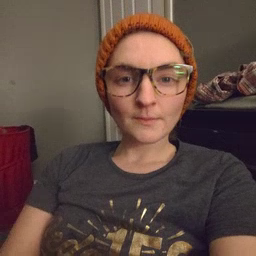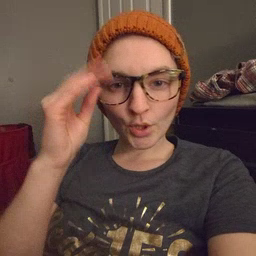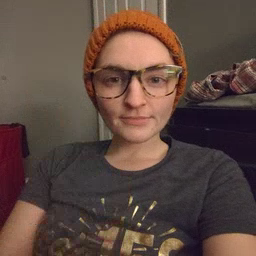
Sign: boy